Question: I use NSIS to create installer . In my script '!define MUI_FINISHPAGE_NOAUTOCLOSE'
so that user can see the installation file logs.
But here my issue is even the progress text shows completed . progress bar underneath doesn't reflect 100%.
Please find this
issue happens only in windows 7 , in Windows Xp its fine.
AFAIK pidgin uses NSIS installer script and for that I could able to see its Progressbar showing 100 % when gets completed.
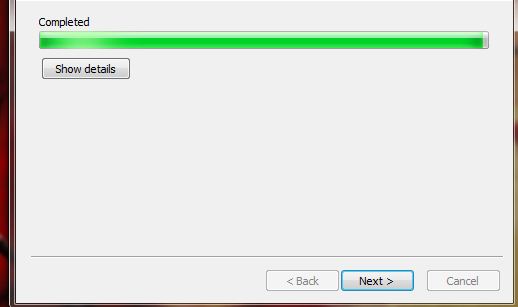
Answer: Are you sure the progress bar goes to 100% on XP? Depending on the visual style, it might look like it is at 100% (You could try smooth progress bar (InstProgressFlags smooth) with "XPStyle off")
The usual cause of this is a return in a section:
'''
Section
;some code here
${If} $x = $y
return
${EndIf}
;some code here
SectionEnd
'''
To work around a return problem you either change the code to use if/else blocks or put all of the logic in a function and call the function from the section.